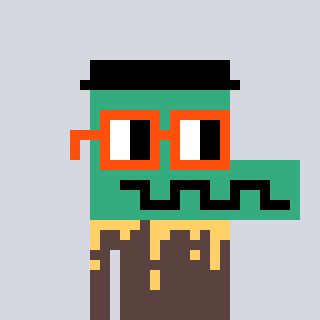
a pixel art character with square orange glasses, a crocodile-shaped head and a darkbrown-colored body on a cool background